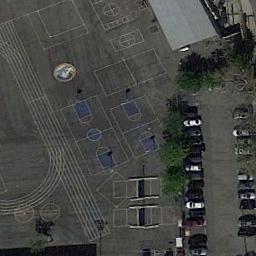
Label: basketball_court